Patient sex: F
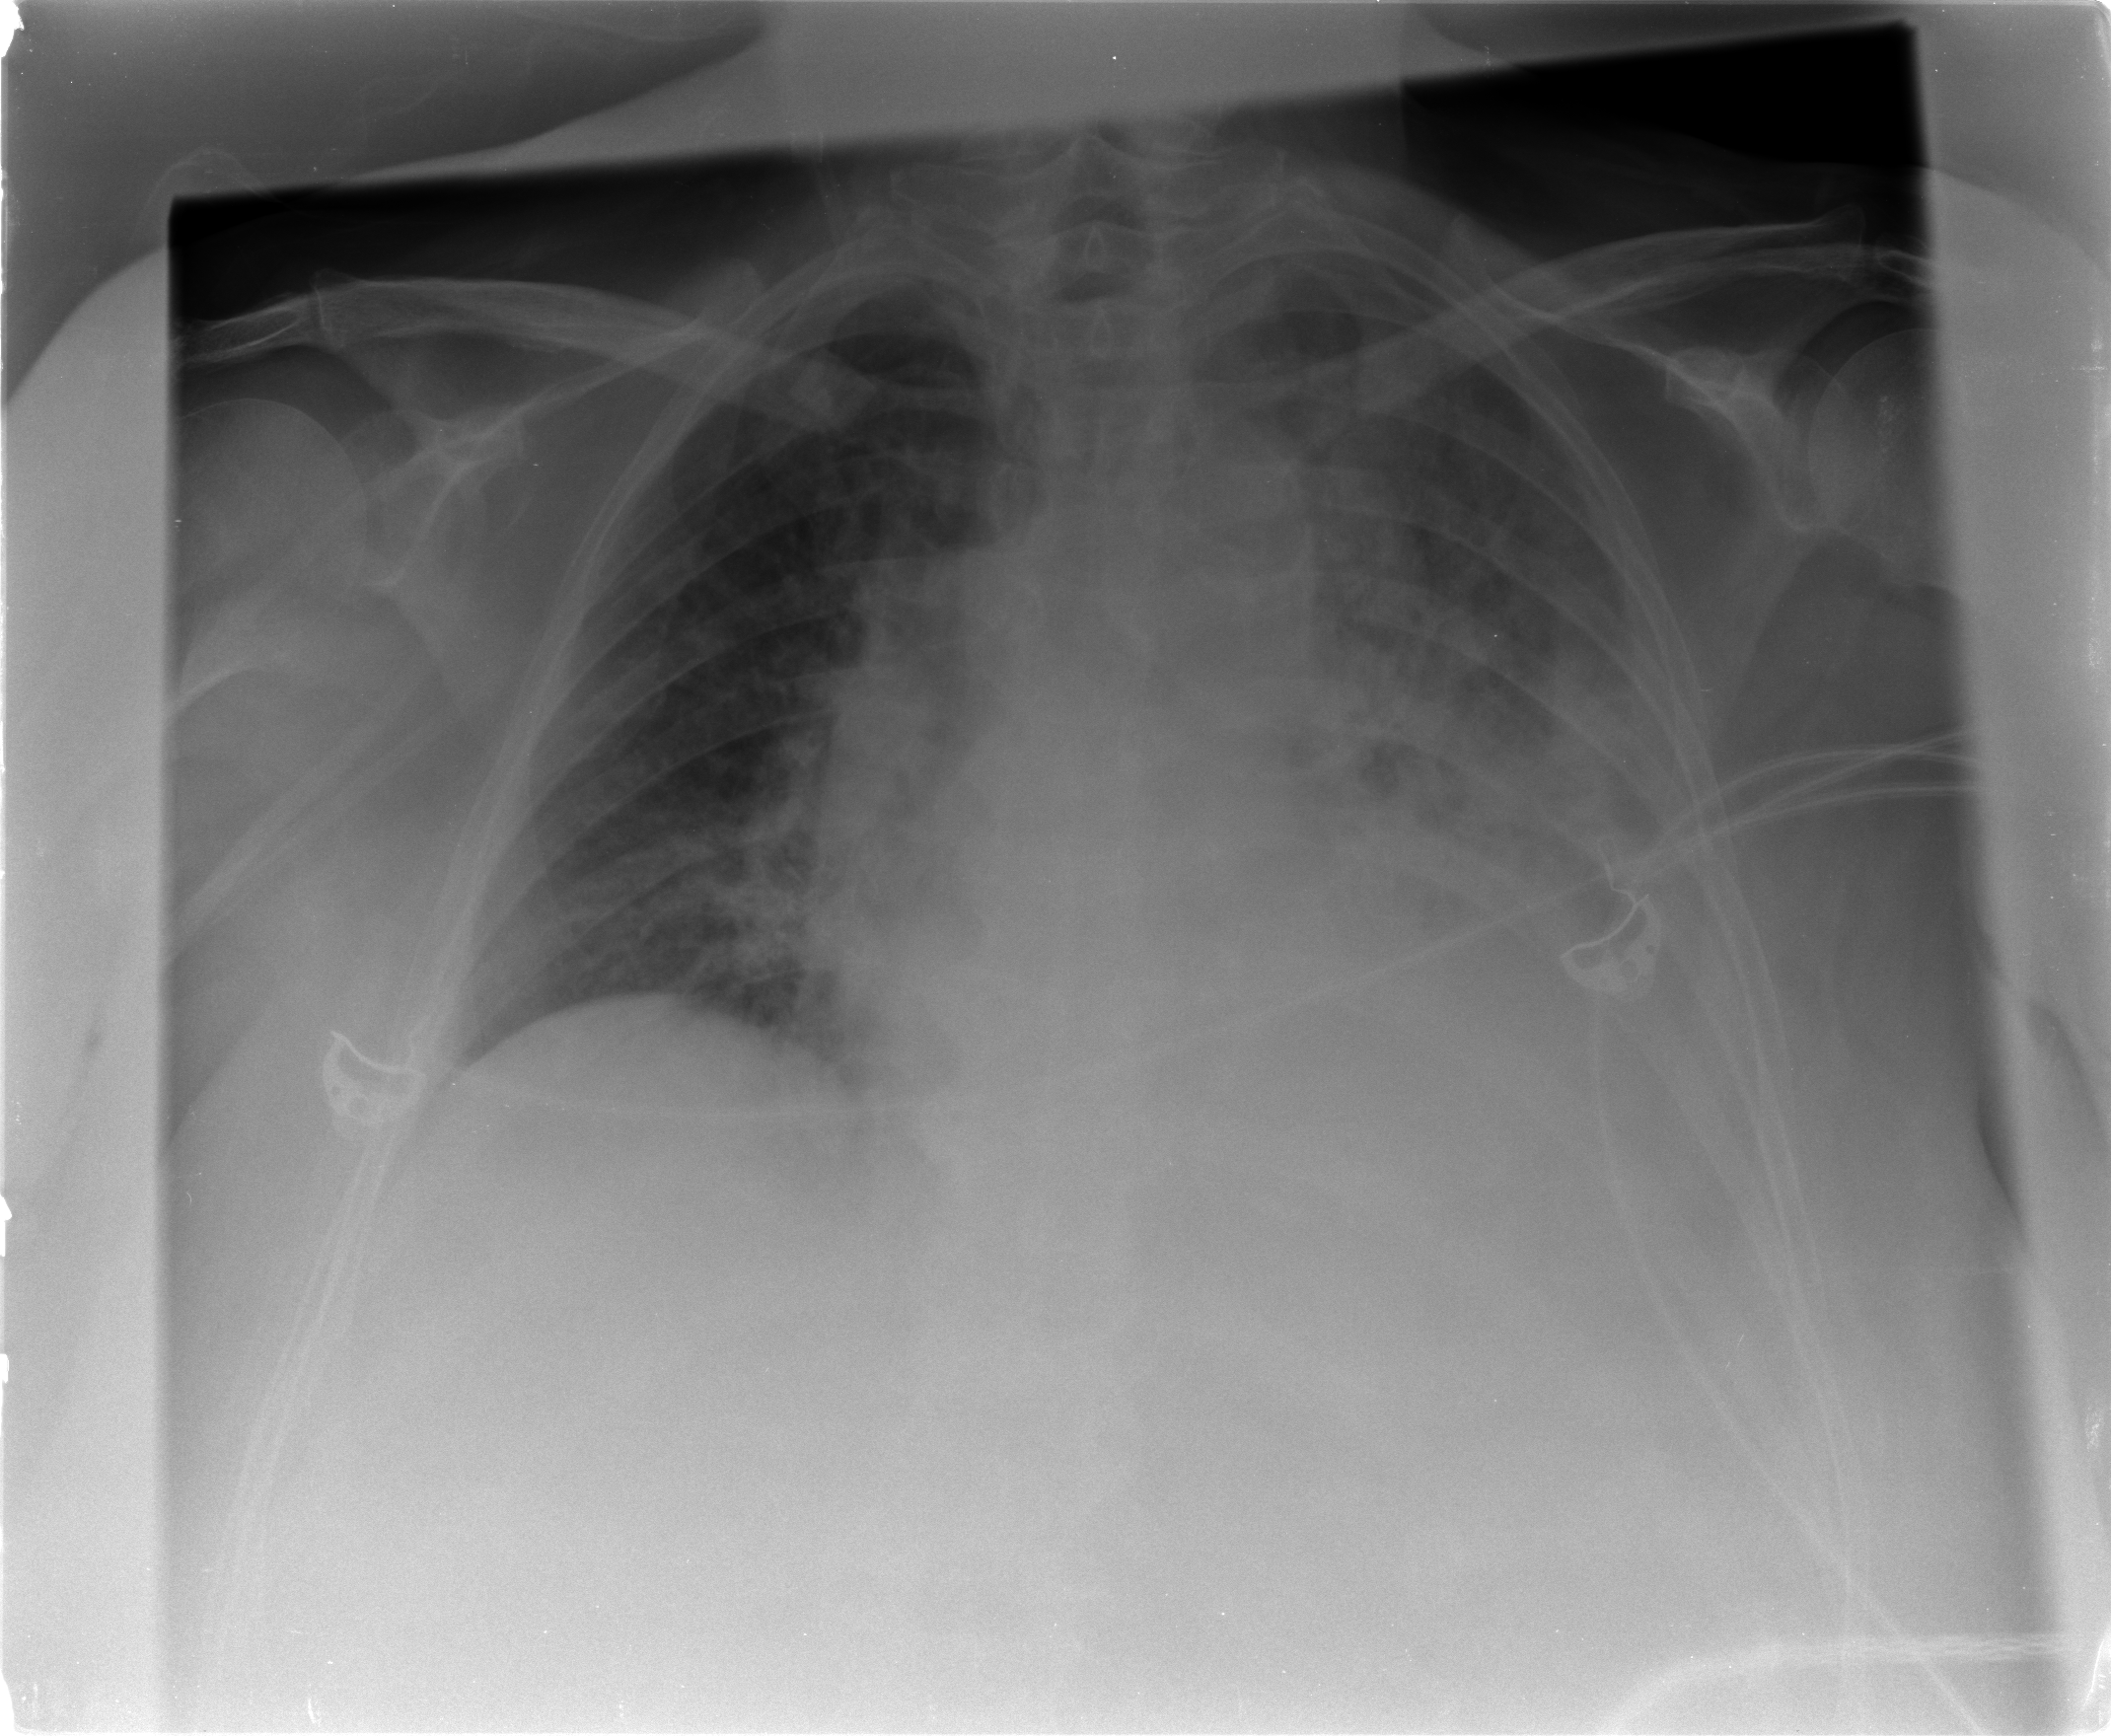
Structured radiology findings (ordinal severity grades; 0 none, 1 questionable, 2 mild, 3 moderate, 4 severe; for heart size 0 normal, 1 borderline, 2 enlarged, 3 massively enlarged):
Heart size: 2
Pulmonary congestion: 2
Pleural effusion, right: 0
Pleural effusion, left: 2
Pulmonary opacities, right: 0
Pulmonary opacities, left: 3
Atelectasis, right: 2
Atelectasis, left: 3